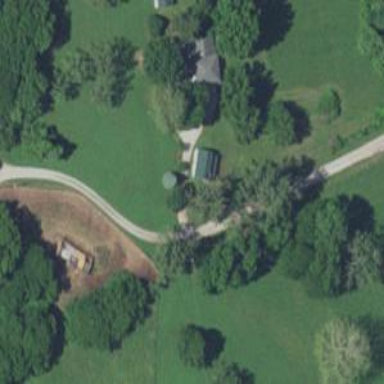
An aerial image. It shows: Driveway leading to service road.